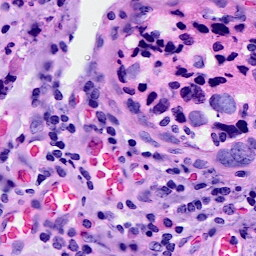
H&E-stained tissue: Breast